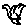
Label: bird